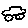
Label: car